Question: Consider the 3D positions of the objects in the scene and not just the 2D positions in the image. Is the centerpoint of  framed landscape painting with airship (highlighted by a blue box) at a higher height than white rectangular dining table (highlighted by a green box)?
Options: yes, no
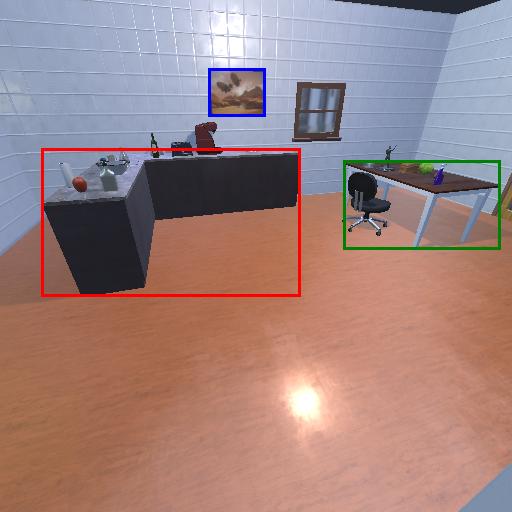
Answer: yes